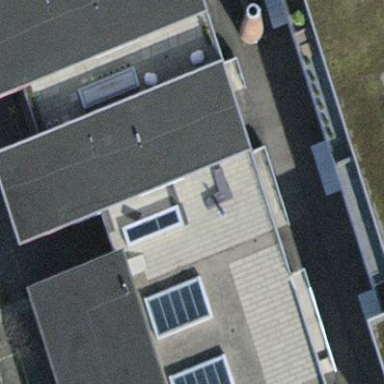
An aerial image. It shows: Building with flat roof.